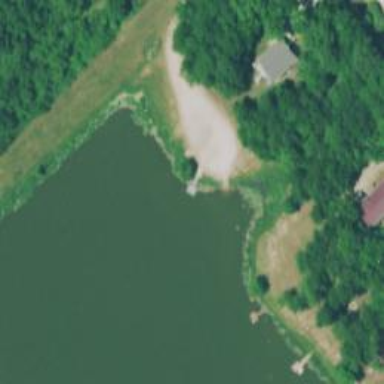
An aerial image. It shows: Dock by the waterway.